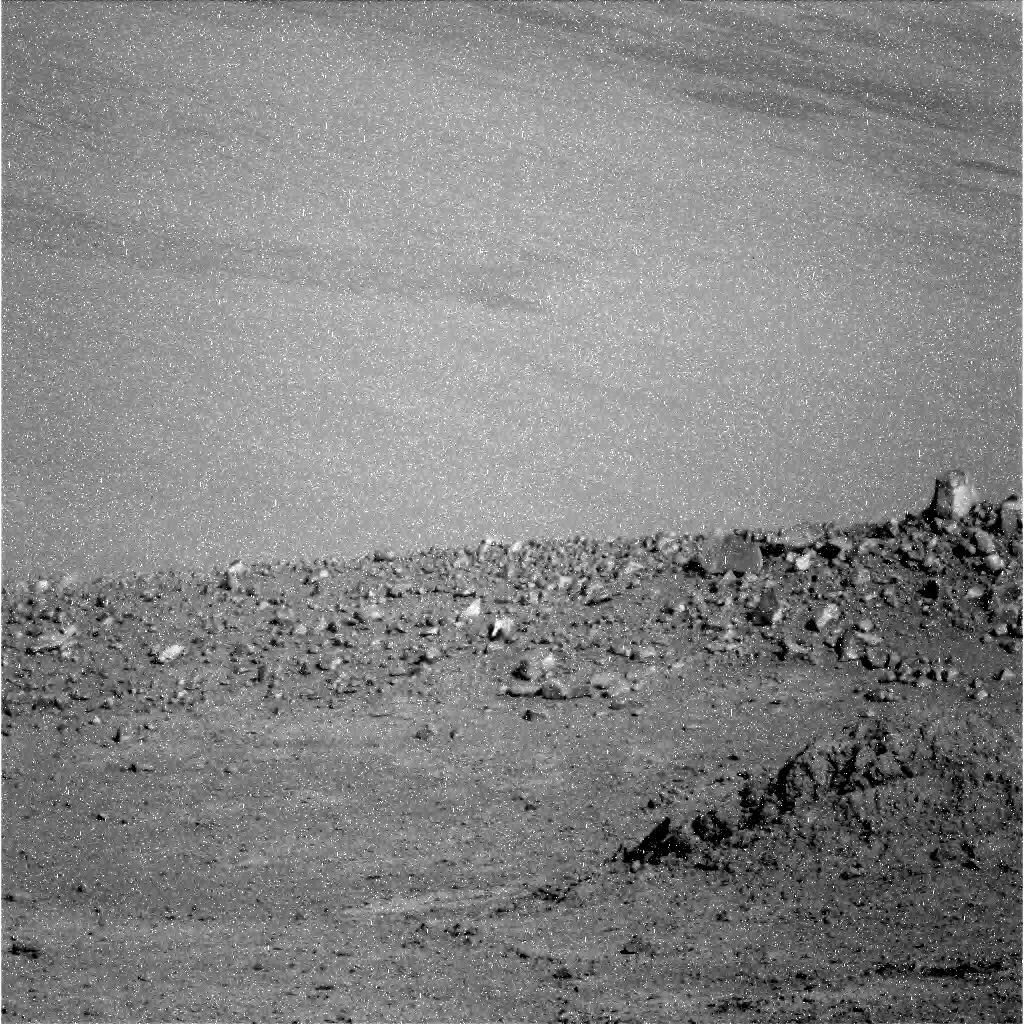
Terrain classes present: Bedrock, Gravel / Sand / Soil, Rock